Question: What app is next to Flipkart?
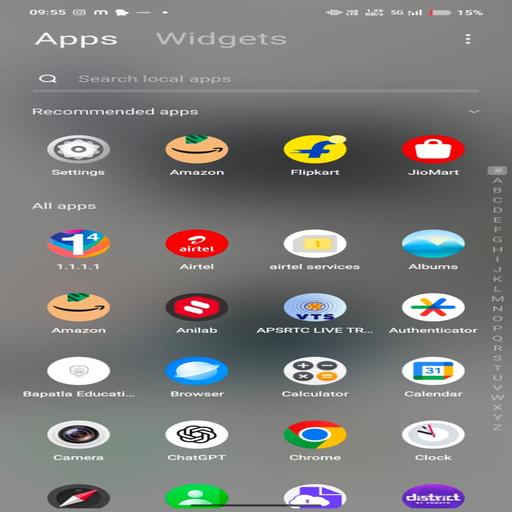
Answer: JioMart